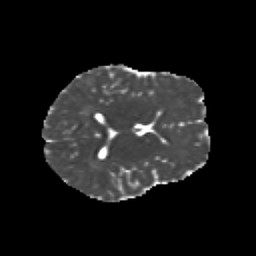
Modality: MD
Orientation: axial
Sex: male
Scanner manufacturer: siemens
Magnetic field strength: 3 T
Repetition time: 5 s
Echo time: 0.071 s